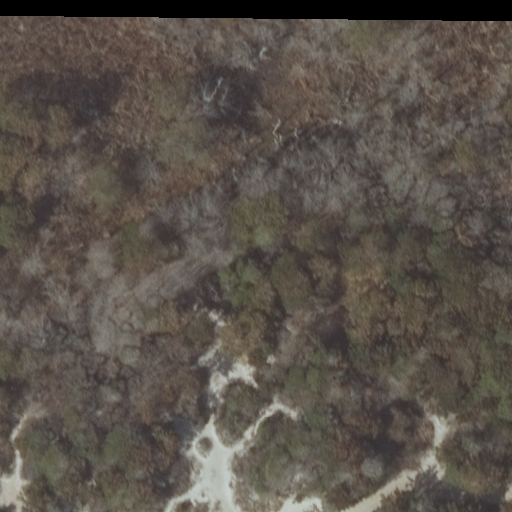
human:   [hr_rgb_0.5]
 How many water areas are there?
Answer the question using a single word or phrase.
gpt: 0

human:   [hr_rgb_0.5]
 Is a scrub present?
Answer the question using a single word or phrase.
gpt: yes

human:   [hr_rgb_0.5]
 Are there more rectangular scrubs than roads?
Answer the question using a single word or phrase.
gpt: no

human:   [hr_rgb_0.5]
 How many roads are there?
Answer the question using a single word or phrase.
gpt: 1

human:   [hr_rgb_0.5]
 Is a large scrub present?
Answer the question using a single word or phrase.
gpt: yes

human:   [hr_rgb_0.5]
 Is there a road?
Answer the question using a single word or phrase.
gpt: yes

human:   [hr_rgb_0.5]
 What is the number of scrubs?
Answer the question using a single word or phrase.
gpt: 1

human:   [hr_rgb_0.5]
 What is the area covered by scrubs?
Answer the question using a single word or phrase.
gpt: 10576m2

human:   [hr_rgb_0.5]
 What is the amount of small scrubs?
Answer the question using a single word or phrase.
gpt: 0

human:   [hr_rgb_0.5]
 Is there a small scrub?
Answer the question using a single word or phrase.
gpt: no

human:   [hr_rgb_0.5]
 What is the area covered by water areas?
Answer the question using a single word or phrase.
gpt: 0m2

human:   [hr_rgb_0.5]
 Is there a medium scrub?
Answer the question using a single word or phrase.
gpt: no

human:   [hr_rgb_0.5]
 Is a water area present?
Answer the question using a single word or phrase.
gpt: no

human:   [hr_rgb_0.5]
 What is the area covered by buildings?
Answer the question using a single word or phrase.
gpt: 0m2

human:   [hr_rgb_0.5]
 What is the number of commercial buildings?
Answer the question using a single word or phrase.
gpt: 0

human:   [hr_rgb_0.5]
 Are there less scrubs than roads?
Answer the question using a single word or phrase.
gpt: no

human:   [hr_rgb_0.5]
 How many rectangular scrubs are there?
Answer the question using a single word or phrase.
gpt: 1

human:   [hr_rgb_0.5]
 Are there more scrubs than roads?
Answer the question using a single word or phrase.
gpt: no

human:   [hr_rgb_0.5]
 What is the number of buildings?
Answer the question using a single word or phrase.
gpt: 0

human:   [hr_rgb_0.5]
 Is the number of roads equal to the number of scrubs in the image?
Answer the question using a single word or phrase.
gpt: yes

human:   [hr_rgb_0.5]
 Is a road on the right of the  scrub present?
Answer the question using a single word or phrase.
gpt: yes

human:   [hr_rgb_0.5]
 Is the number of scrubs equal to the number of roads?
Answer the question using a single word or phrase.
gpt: yes

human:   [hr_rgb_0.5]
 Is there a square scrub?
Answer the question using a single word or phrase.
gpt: no

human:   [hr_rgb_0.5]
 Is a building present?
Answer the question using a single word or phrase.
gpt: no

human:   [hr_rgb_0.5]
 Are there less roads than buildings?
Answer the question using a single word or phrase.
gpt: no

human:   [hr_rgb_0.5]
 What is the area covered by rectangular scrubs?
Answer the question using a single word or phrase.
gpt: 10576m2

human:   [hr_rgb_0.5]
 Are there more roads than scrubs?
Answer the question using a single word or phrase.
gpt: no

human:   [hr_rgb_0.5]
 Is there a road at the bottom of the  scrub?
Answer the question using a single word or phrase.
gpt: yes

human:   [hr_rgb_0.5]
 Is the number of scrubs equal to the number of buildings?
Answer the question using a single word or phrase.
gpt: no

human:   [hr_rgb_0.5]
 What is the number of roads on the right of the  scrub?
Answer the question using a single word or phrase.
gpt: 1

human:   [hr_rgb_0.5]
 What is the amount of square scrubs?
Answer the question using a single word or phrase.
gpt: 0

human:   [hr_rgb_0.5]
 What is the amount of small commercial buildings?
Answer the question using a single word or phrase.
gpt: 0

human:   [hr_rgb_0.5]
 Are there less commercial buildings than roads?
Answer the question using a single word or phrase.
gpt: yes

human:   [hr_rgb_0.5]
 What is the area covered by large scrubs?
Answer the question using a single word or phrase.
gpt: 10576m2

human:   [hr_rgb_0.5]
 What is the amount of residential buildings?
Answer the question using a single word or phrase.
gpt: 0

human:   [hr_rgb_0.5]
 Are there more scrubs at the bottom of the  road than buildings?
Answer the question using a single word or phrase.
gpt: no

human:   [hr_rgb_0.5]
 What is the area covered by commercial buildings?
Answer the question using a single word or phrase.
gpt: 0m2

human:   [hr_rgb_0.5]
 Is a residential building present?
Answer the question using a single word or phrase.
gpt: no

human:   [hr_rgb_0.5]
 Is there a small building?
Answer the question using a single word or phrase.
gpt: no

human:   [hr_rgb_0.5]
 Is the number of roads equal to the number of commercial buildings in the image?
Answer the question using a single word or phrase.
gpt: no

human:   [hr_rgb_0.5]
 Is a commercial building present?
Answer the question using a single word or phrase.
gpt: no

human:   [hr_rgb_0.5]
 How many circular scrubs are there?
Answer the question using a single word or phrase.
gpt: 0

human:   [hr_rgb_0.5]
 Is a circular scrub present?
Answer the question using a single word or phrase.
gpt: no

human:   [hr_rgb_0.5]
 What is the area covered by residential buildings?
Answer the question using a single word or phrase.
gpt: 0m2

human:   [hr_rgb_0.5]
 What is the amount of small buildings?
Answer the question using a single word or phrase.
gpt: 0

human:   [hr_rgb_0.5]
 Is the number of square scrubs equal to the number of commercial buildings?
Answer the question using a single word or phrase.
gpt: yes

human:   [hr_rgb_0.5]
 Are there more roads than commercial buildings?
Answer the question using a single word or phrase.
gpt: yes

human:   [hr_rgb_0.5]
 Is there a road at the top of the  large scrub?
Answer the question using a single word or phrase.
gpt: no

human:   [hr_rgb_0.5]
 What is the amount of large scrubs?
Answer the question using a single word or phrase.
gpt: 1

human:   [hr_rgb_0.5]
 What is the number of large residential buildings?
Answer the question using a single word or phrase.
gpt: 0

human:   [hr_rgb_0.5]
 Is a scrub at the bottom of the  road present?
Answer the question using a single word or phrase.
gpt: no

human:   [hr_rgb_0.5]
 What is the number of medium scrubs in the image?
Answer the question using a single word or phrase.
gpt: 0

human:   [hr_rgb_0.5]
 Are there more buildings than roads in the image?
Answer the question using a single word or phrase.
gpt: no

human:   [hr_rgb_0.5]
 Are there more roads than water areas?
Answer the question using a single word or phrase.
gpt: yes

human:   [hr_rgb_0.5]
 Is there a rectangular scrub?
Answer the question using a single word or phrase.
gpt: yes

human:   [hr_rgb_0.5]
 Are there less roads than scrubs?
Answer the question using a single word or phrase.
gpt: no

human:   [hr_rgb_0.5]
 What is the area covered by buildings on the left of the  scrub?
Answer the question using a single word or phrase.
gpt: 0m2

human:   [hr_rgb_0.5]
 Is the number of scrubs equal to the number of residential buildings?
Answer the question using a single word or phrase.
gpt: no

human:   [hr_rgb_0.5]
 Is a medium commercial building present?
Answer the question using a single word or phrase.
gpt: no

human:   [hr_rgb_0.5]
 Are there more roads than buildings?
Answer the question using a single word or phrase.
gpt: yes

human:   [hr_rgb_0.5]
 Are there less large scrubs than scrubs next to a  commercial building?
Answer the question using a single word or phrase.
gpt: no

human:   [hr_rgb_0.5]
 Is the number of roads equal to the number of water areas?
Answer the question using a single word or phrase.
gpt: no

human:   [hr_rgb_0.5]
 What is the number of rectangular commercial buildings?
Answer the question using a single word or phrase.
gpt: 0

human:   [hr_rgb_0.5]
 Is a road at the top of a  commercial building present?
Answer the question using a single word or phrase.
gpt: no